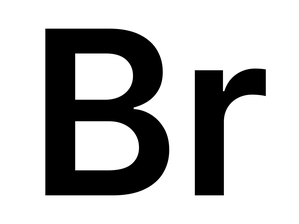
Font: Inter_SemiBold